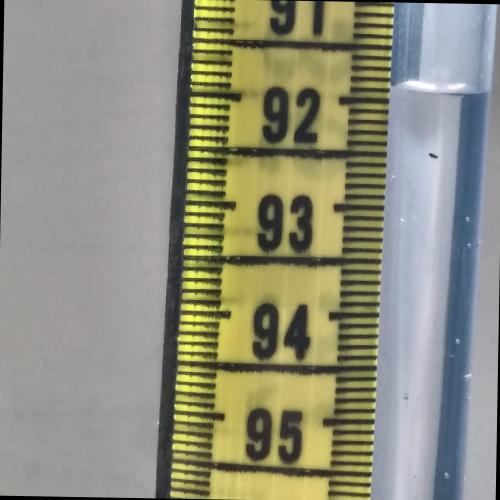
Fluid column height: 91.9 cm